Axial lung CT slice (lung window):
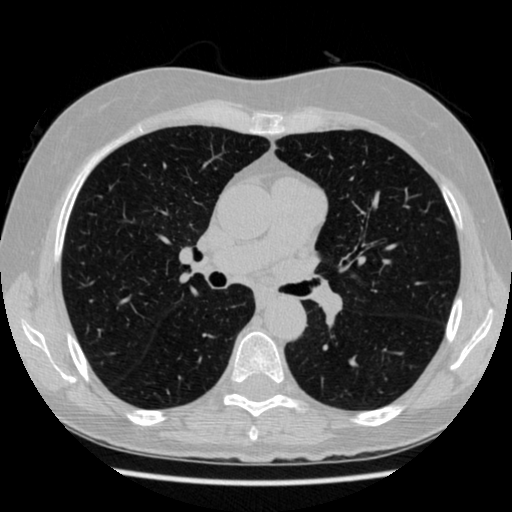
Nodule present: no